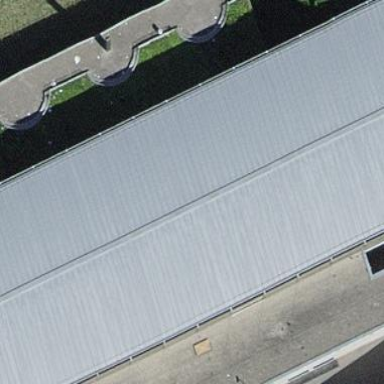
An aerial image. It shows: Sports hall building.